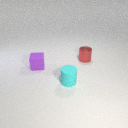
small purple rubber cube in front of small red metal cylinder